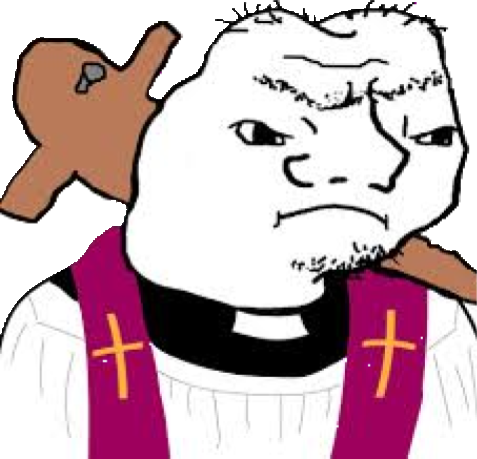
Label: 5_Grug